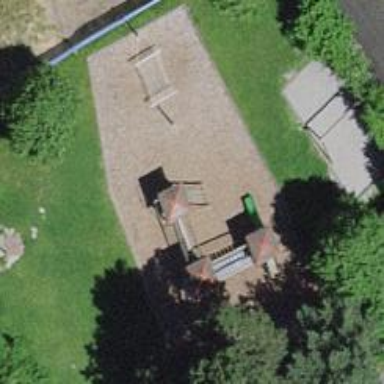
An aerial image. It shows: Playground area for leisure activities on the land.